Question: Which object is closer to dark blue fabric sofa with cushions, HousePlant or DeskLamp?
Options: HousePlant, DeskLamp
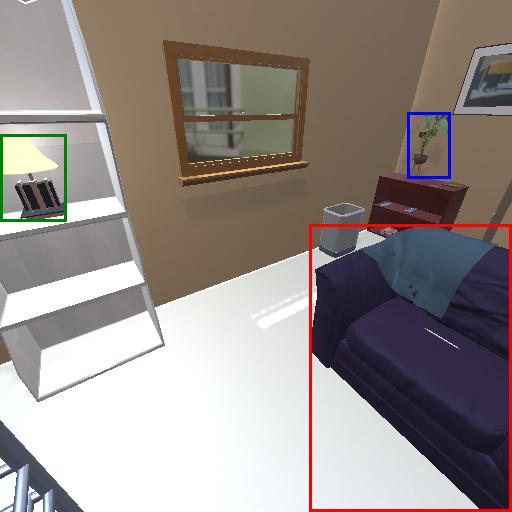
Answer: HousePlant